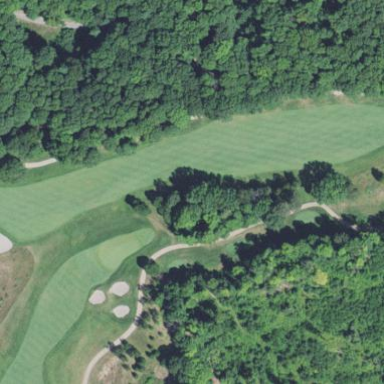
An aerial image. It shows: Grassy area designated as golf fairway.